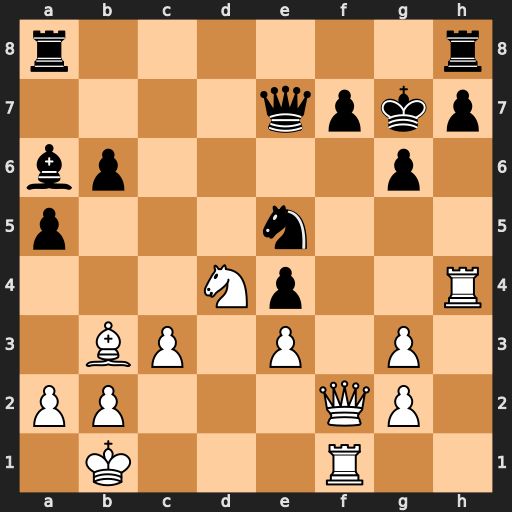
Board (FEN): r6r/4qpkp/bp4p1/p3n3/3Np2R/1BP1P1P1/PP3QP1/1K3R2
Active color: w
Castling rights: -
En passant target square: -
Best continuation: Nc6 Bxf1 Nxe7